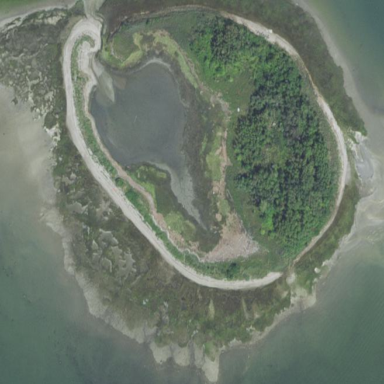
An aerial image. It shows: Islet along the natural coastline.